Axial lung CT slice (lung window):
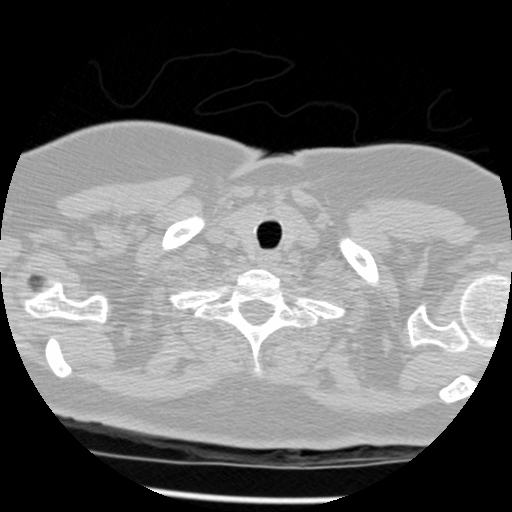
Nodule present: no